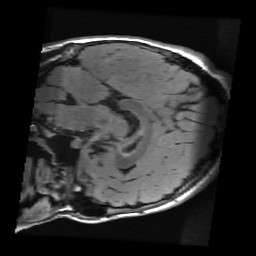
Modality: FLAIR
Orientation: sagittal
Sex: male
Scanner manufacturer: ge
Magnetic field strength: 3 T
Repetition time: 9 s
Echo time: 0.1213 s